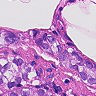
Metastatic tissue present: yes